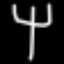
Label: fork